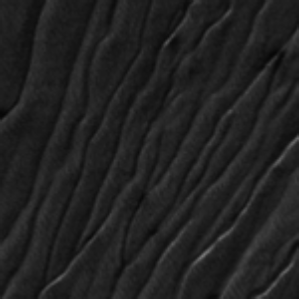
Label: frost